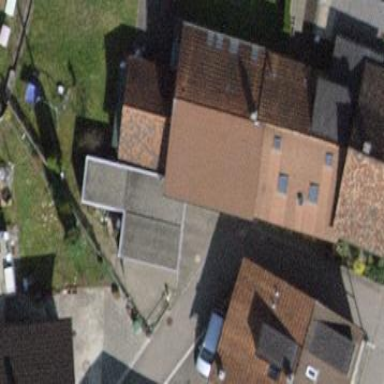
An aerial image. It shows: Terrace building.